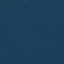
Land use / land cover class: SeaLake